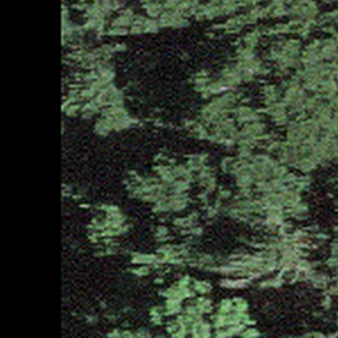
Label: other